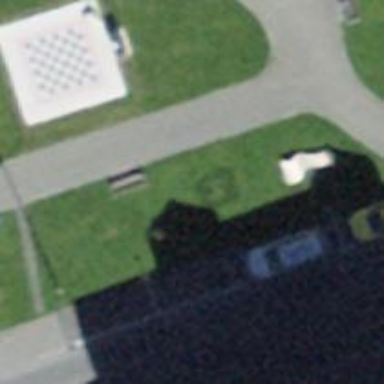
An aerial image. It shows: Bench for seating.